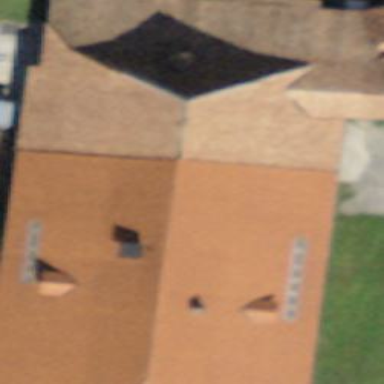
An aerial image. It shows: Farm building.